This plot shows a bearing's acceleration signal over time (raw waveform). Diagnose the bearing from this image, choosing from: normal, inner_race, outer_race, ball.
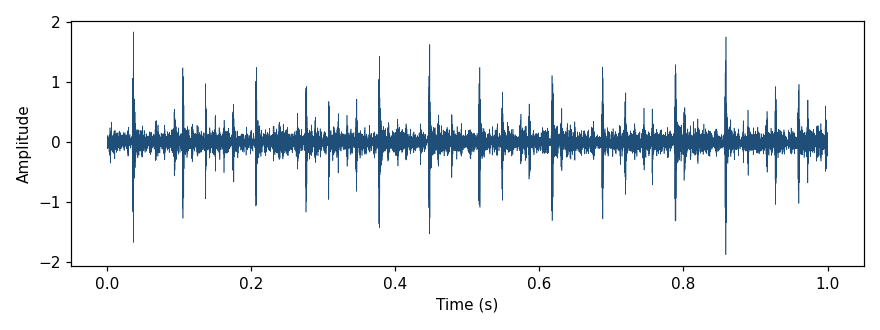
Answer: inner_race